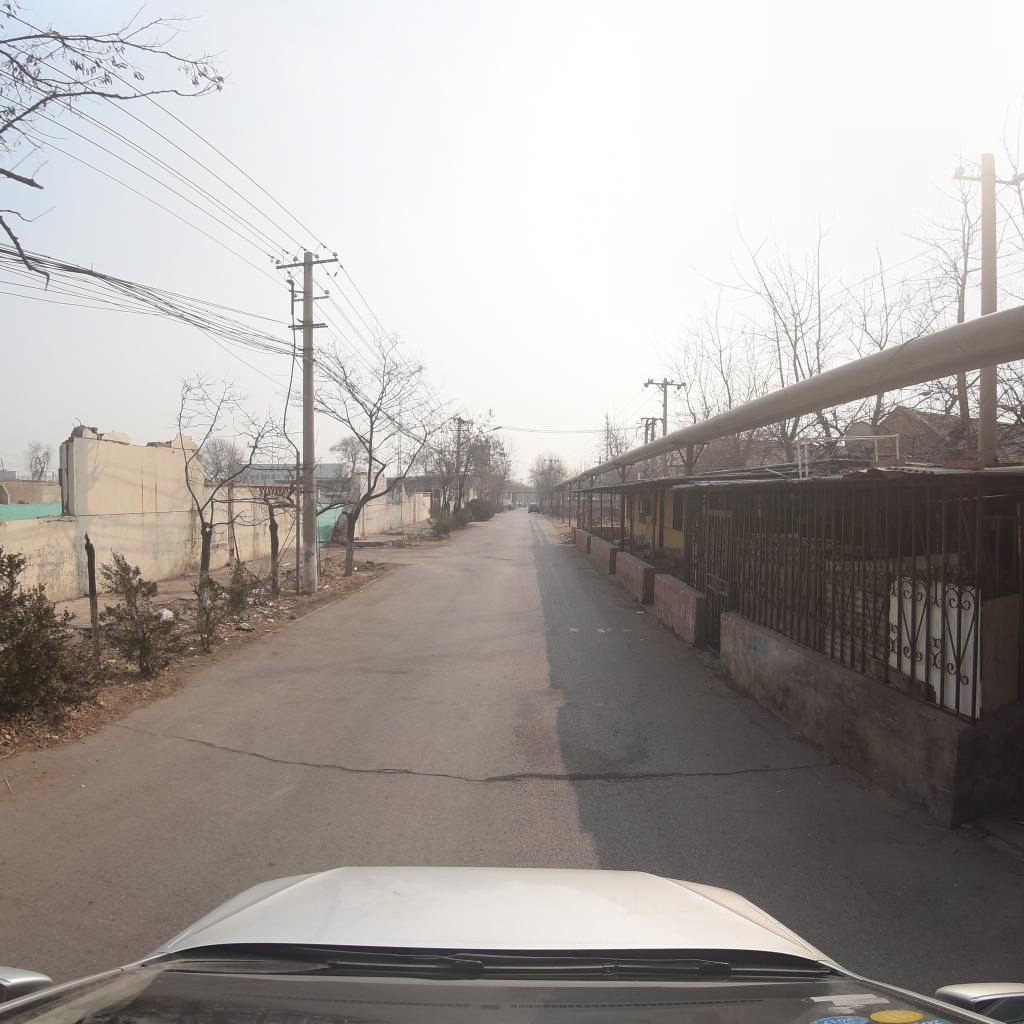
Region: Fengtai
Road damage annotations: transverse crack